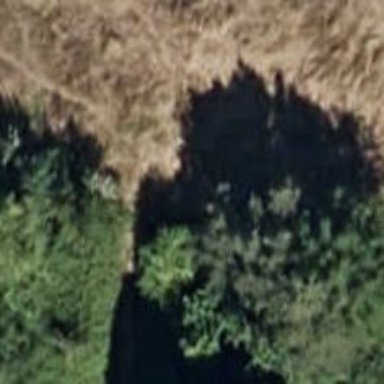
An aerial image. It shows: Rugged ground path that is impassable.